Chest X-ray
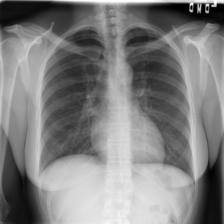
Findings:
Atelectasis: negative
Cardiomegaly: negative
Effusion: negative
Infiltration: negative
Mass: negative
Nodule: negative
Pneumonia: negative
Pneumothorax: negative
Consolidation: negative
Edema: negative
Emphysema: negative
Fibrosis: negative
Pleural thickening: negative
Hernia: negative